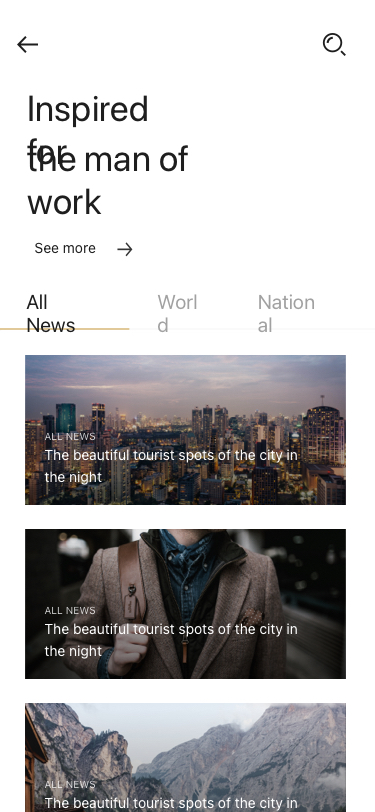
Text in this UI design:
Inspired for
the man of work
See more
The beautiful tourist spots of the city in
the night
ALL NEWS
The beautiful tourist spots of the city in
the night
ALL NEWS
The beautiful tourist spots of the city in
ALL NEWS
All News
World
National